已知：在梯形$ABCD$中，$AD \parallel BC$，$DE \perp BC$，垂足为$E$，$BE = \frac{1}{2}(AD + BC)$。求证：$AB = CD$。

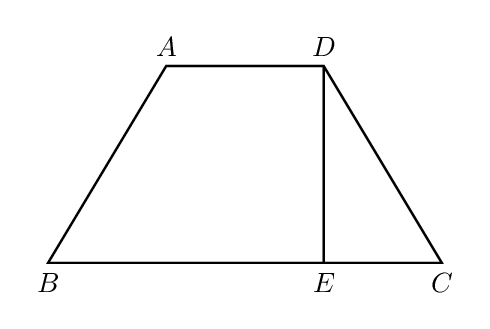
【解答】
【详解】证明：如图，过点$A$作$AF \perp BC$于点$F$，

$\because DE \perp BC, AD \parallel BC$，
$\therefore DE = AF, DE \parallel AF, \angle AFB = \angle DEC = 90^\circ$。
$\therefore$ 四边形$ADEF$是平行四边形，
$\therefore AD = EF$。
$\because BE = \frac{1}{2}(AD + BC)$，
$\therefore 2BE = AD + BE + CE$，即$BE = AD + CE$。
$\therefore BF + EF = AD + CE$。
$\therefore BF = CE$。
$\therefore \triangle ABF \cong \triangle DCE$。
$\therefore AB = CD$。
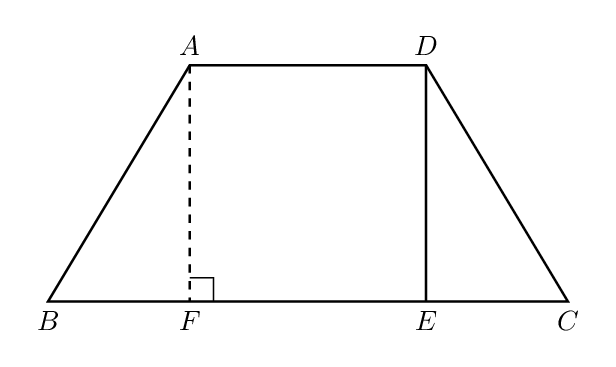